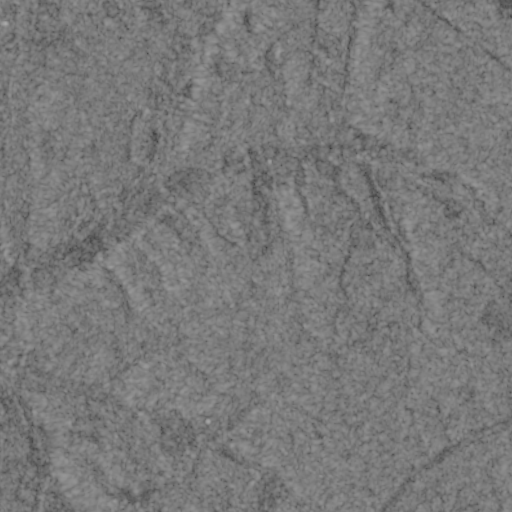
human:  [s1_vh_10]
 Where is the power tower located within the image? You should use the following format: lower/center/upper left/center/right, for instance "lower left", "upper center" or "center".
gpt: The power tower is located in the upper right of the image.
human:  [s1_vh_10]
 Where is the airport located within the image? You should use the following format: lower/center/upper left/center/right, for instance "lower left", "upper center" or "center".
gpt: There is no airport in the image.

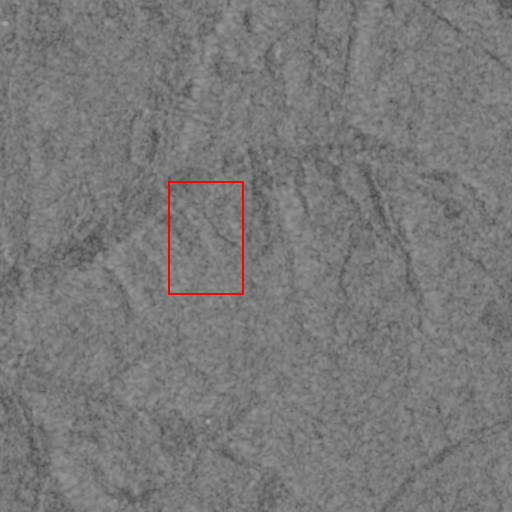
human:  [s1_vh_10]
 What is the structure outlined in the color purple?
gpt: There is no purple outline.
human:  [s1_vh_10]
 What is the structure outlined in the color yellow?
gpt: There is no structure outlined in yellow.